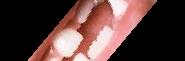
Condition: hypodontia